Interaction volume radius: 5 \u00c5
Interaction volume height: 40 \u00c5
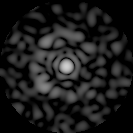
Disorder parameter: 0.8062